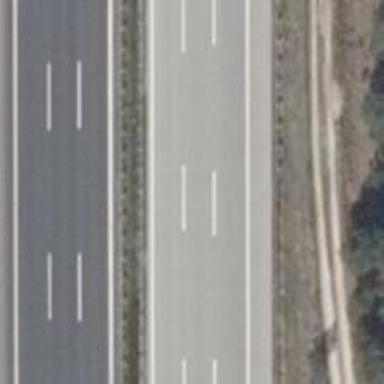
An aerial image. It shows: Motorway with concrete surface.